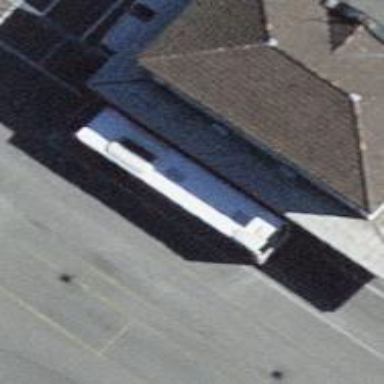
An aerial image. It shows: Bus station that also serves as public transport station.